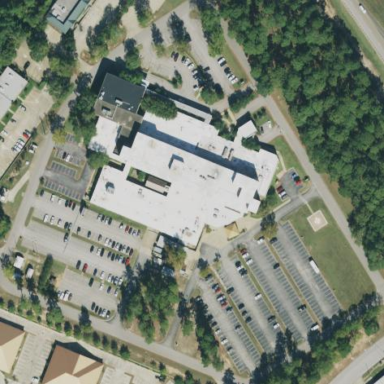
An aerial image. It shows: Hospital providing healthcare services.